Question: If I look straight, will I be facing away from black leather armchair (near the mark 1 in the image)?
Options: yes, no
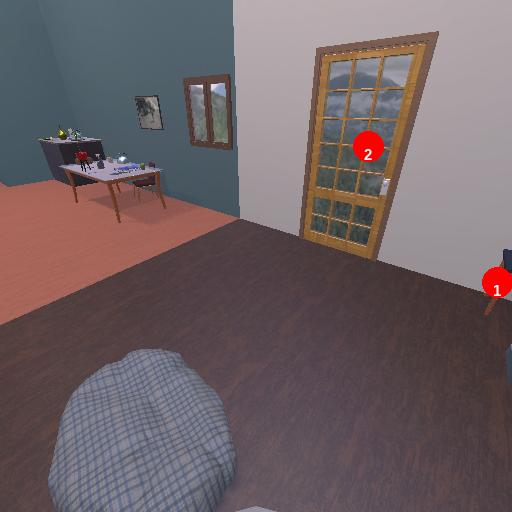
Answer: yes